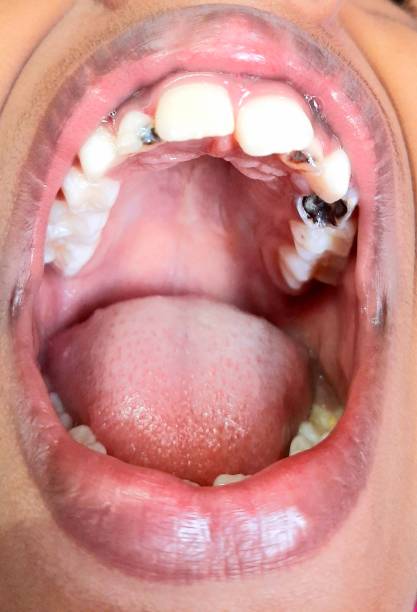
Condition: Caries